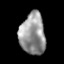
Tissue: lung
Cell type: Epithelial cells
Senescence score: 0.2114
Nuclear area (px): 1034
Mean DAPI intensity: 150.963